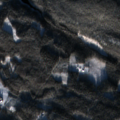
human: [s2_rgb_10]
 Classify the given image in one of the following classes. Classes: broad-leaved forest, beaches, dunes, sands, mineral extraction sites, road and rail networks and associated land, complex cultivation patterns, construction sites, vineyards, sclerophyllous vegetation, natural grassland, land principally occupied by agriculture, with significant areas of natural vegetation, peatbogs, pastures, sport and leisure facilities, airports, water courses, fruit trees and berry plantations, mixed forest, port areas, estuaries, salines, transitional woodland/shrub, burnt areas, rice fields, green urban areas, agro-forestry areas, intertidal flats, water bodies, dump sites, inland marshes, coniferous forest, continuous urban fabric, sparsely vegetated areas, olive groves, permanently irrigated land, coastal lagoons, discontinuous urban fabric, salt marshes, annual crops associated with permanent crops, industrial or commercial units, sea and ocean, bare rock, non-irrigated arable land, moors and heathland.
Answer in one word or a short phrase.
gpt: coniferous forest, mixed forest, water bodies